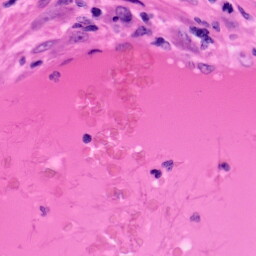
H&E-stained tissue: Colon